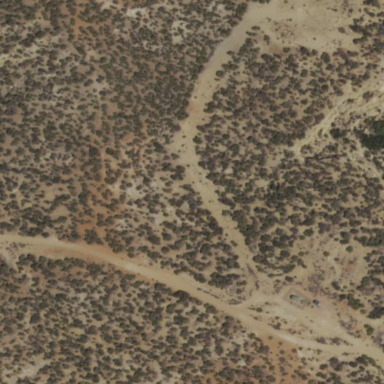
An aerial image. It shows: Brownfield area with scrub vegetation.